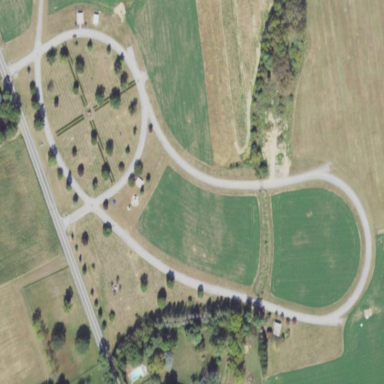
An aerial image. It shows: Cemetery.